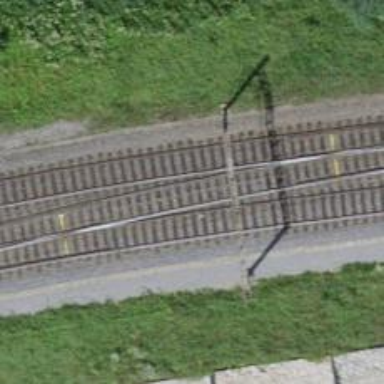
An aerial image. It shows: Single-track railway with electrified contact lines.